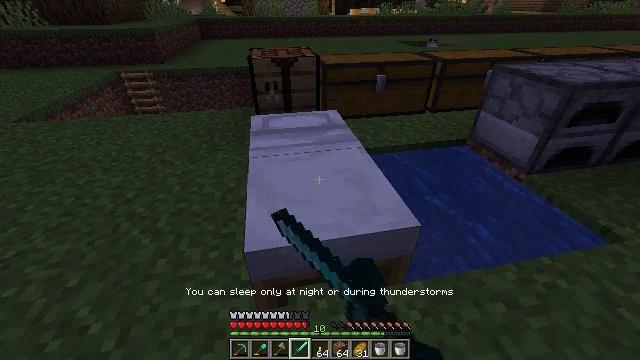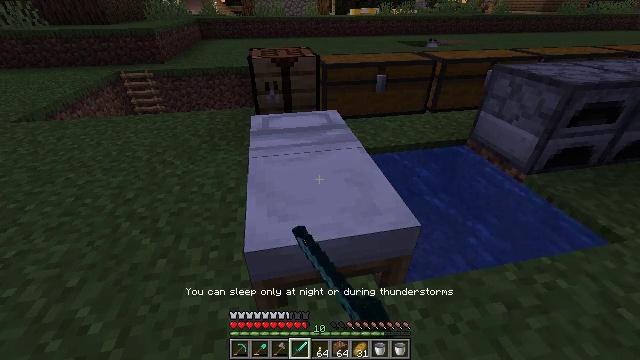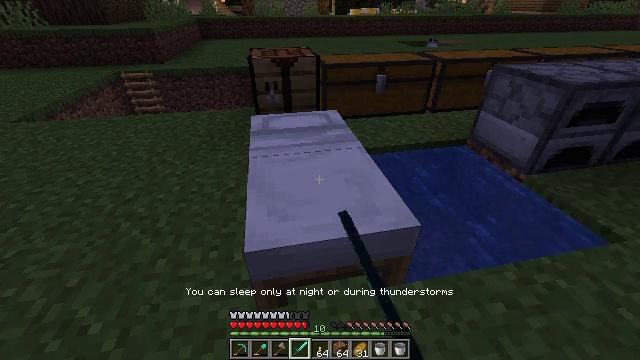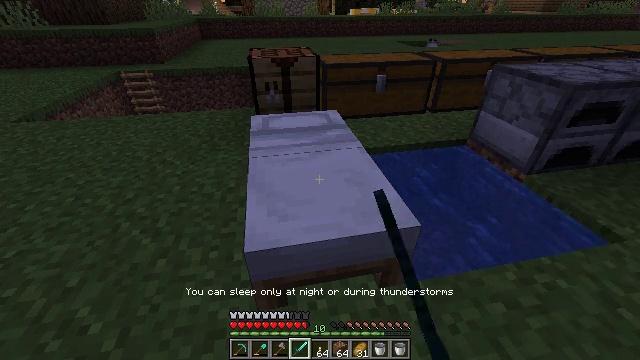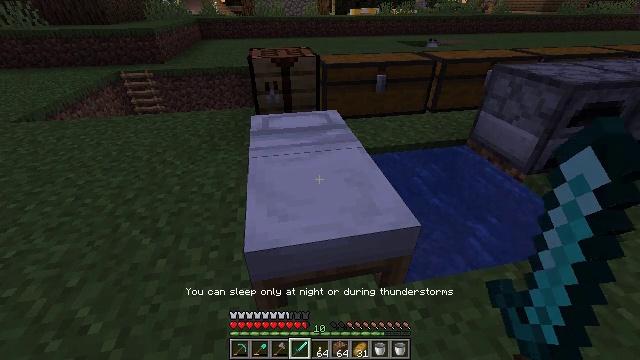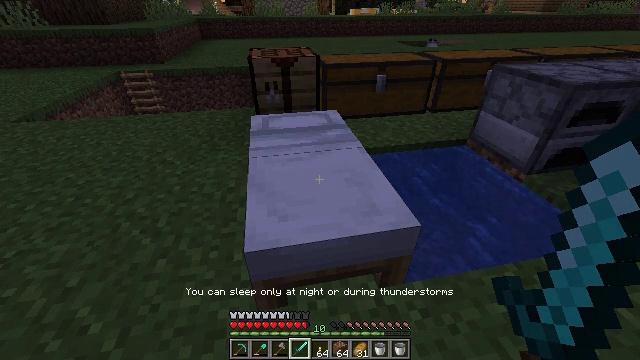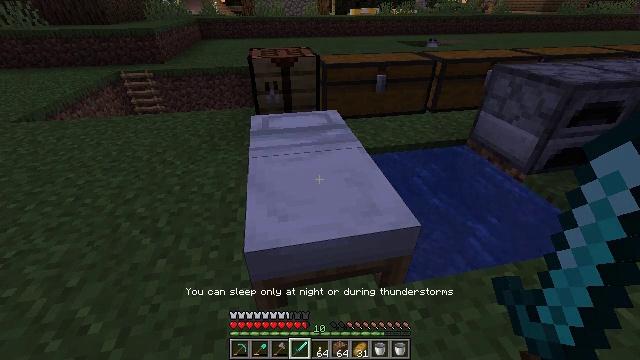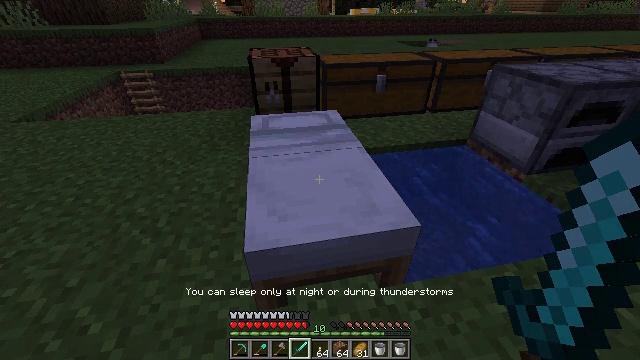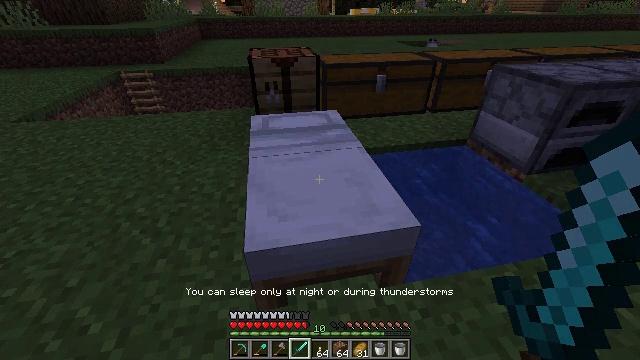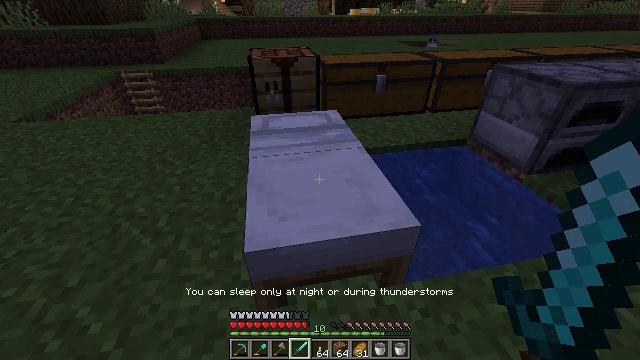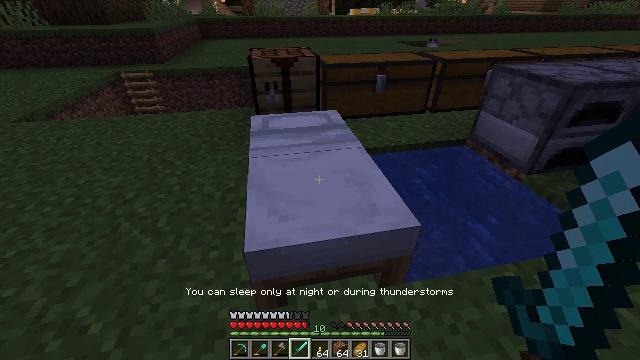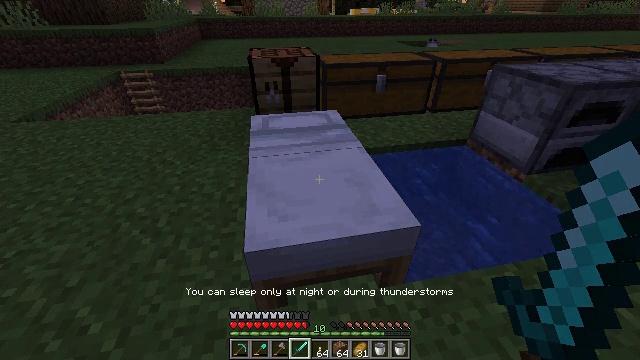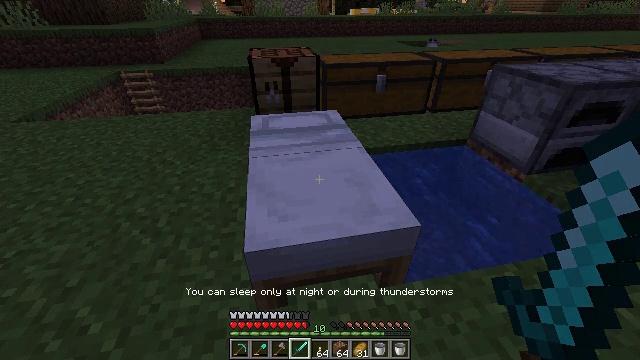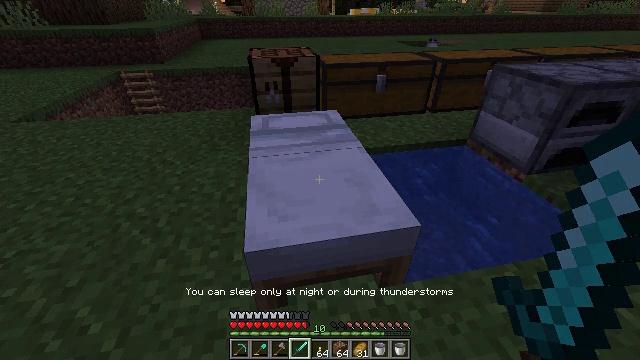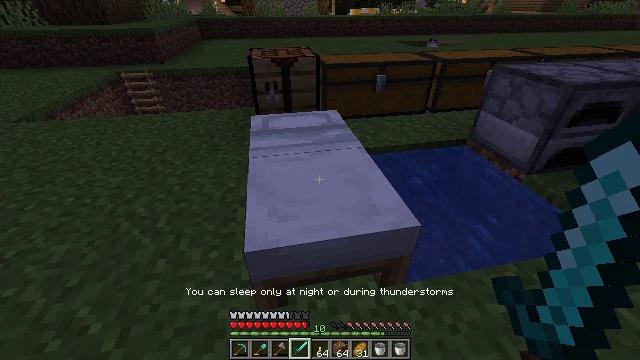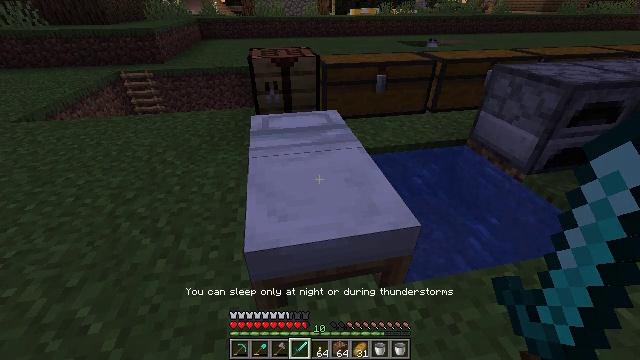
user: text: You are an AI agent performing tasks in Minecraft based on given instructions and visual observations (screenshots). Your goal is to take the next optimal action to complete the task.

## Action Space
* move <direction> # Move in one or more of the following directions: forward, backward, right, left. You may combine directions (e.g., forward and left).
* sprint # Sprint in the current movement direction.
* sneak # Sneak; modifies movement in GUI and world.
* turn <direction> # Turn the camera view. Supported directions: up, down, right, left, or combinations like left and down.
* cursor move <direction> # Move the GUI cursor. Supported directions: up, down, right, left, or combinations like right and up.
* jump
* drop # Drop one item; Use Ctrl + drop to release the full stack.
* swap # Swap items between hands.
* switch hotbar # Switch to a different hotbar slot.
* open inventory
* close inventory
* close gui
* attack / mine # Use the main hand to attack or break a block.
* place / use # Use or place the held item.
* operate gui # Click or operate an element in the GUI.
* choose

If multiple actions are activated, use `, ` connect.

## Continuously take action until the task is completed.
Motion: motion action
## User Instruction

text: Harvest potatoes.
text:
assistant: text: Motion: no_op
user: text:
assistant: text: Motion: no_op
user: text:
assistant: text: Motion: no_op
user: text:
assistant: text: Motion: no_op
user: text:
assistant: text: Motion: no_op
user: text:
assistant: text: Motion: no_op
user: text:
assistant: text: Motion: no_op
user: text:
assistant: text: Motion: no_op
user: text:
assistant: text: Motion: no_op
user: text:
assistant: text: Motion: use / place
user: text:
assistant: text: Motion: use / place
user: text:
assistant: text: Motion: use / place
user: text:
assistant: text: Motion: use / place
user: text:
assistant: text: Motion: no_op
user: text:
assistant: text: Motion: no_op
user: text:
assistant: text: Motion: no_op
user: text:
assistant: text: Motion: no_op
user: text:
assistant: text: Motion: no_op
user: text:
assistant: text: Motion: no_op
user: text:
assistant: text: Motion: no_op
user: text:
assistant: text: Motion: no_op
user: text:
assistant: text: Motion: no_op
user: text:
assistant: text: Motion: use / place
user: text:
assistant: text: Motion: use / place
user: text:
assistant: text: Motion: use / place
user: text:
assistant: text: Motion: use / place
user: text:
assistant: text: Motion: no_op
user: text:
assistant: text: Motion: use / place
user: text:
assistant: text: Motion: use / place
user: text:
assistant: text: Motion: use / place